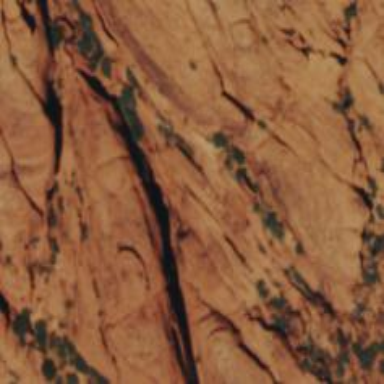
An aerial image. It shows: Natural cliff.